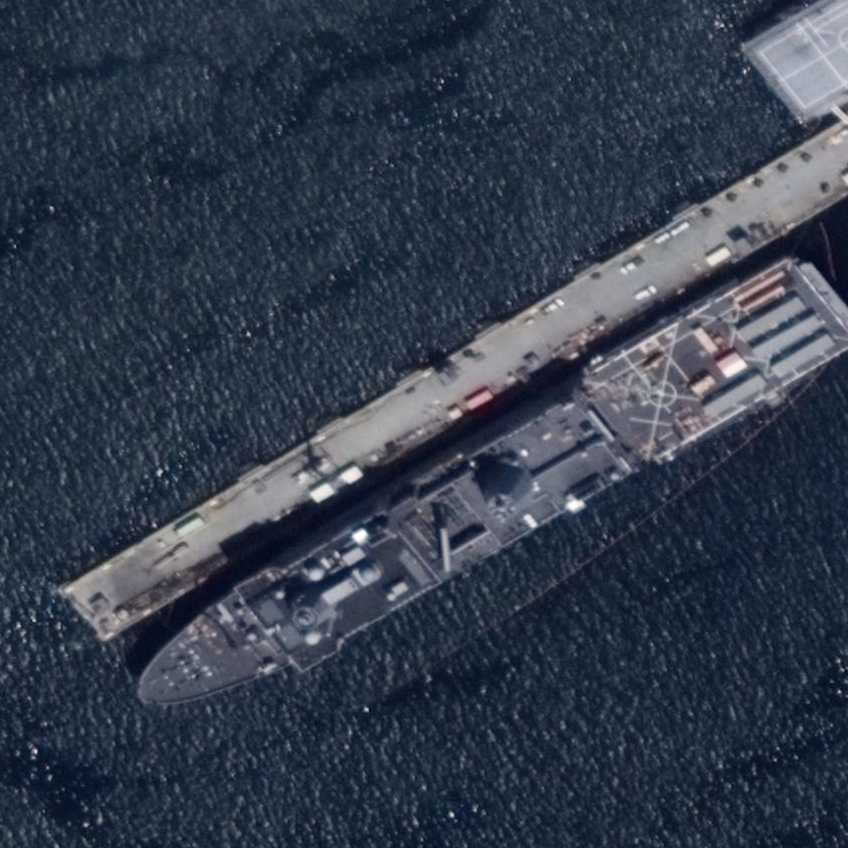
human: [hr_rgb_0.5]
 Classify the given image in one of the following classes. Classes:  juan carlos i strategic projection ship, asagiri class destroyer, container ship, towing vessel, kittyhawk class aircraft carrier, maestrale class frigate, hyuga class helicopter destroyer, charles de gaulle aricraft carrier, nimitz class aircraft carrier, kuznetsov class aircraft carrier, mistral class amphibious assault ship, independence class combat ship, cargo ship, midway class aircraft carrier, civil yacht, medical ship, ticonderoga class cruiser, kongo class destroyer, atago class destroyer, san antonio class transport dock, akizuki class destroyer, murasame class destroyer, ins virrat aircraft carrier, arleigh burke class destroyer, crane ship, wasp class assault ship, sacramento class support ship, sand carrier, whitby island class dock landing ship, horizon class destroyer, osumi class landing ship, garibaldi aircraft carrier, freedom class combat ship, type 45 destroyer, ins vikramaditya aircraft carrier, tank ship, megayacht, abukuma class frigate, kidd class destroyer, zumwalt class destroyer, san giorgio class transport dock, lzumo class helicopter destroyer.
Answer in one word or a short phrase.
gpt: San Antonio class transport dock